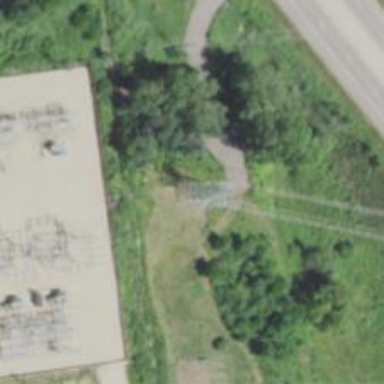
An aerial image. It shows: Lattice structure tower.